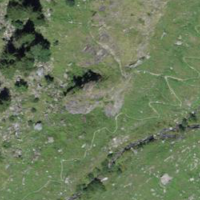
EUNIS habitat code: 26
Species observed at this site:
Silene dioica